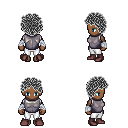
a pixel art fantasy rpg character, female body template, human, dark skin, steel chest armor, white pants, gray curly afro hairstyle, white cloth bandages, maroon shoes, four views (front, back, left, right), 2x2 character sprite sheet, small pixel art, hard edges, no anti-aliasing